Question: I need to add a 'border-radius' like in the following picture:

But if i try to add a border-radius in the bottom right corner it gets hidden by the ':after' that creates the triangle in the bottom left corner.
How can i solve this?
'''
a {
display: inline-block;
overflow: hidden;
position: relative;
}
a img {
display: block;
}
a::after {
content: '';
display: block;
background-color: white;
height: 30px;
bottom: 0;
left: 26px;
position: absolute;
width: 100%;
transform: skewX(-61deg);
}
'''
'''
<a href="#">
<img src="https://image.freepik.com/free-photo/beautiful-tree-middle-field-covered-with-grass-with-tree-line-background_181624-29267.jpg" alt="">
</a>
'''
My link to codepen <URL>
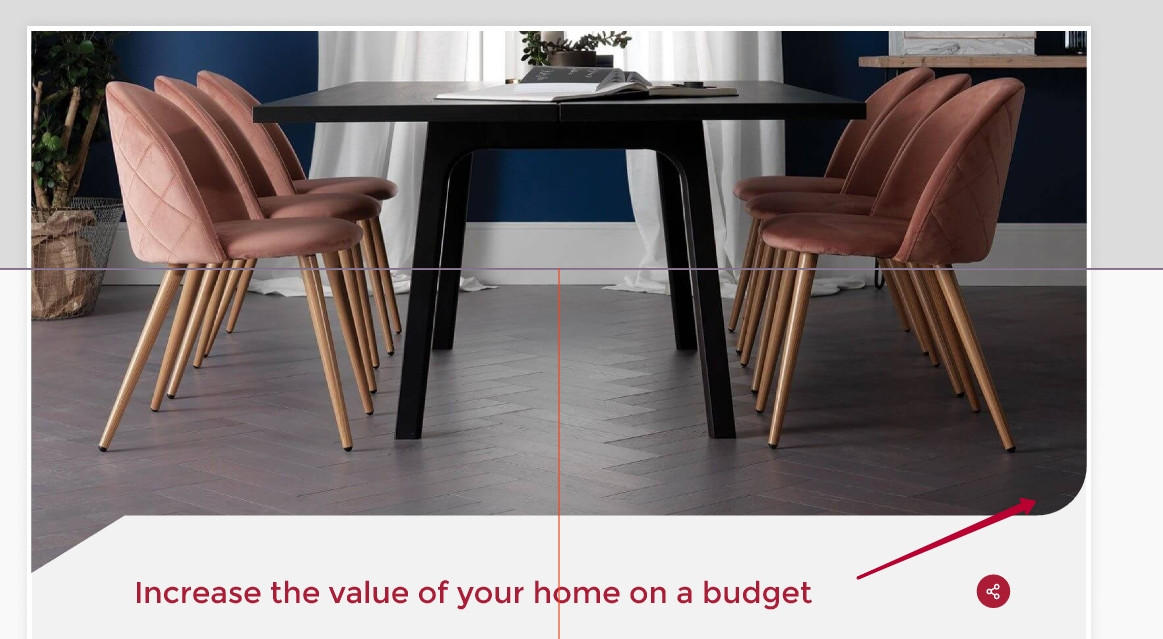
Answer: You can achieve this with a ':before' and a radial gradient as background:
'''
a:before {
...
background: -webkit-radial-gradient(0 0, circle, rgba(204, 0, 0, 0) 30px, white 30px);
}
'''
'''
a {
display: inline-block;
overflow: hidden;
position: relative;
}
a img {
display: block;
}
a::after {
content: '';
display: block;
background-color: white;
height: 30px;
bottom: 0;
left: 26px;
position: absolute;
width: 100%;
transform: skewX(-61deg);
border-radius: 0 30px 0 0;
}
a:before {
content: "";
position: absolute;
bottom: 30px;
right: 0;
background: -webkit-radial-gradient(0 0, circle, rgba(204, 0, 0, 0) 30px, white 30px);
width: 30px;
height: 30px;
}
'''
'''
<a href="#">
<img src="https://image.freepik.com/free-photo/beautiful-tree-middle-field-covered-with-grass-with-tree-line-background_181624-29267.jpg" alt="">
</a>
'''